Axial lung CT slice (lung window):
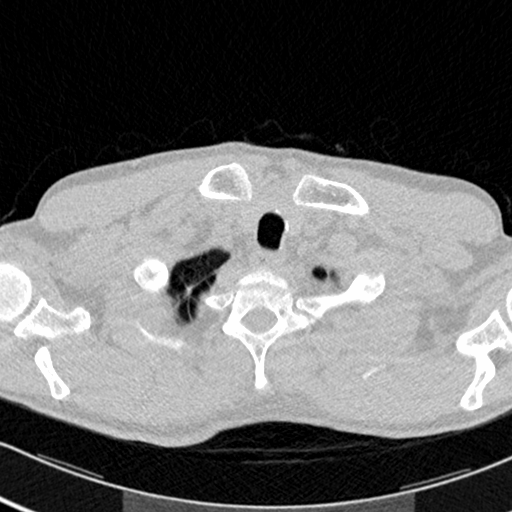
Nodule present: no